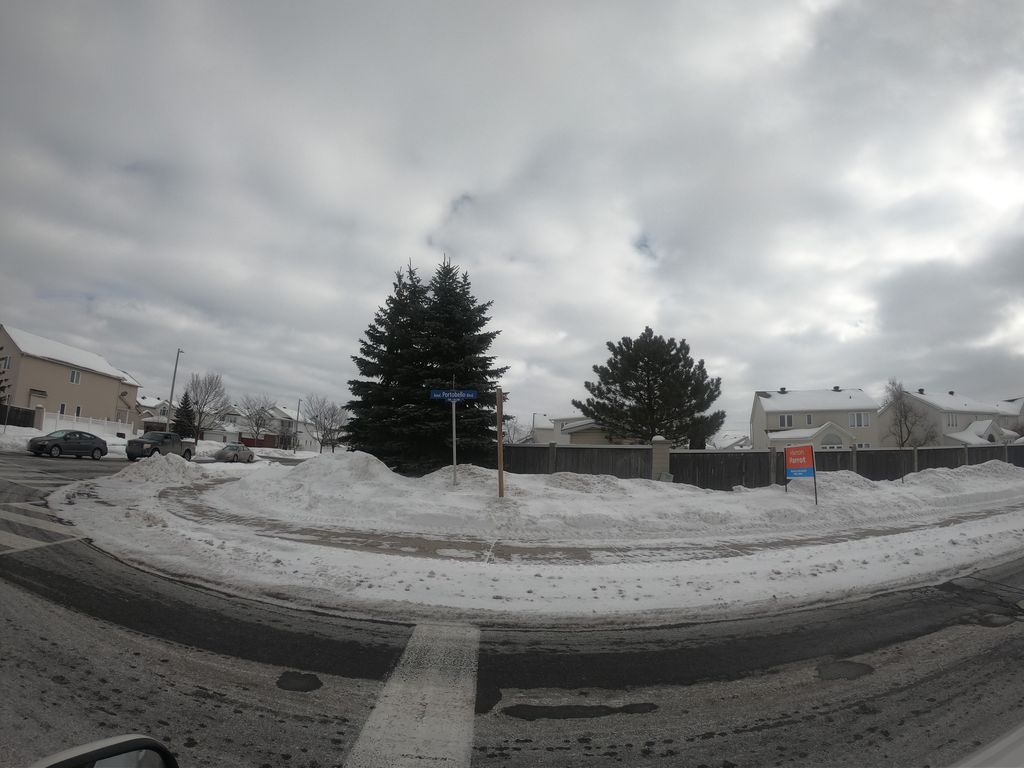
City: ottawa-gatineau